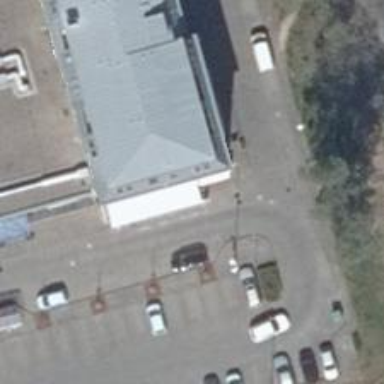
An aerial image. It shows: Restaurant.